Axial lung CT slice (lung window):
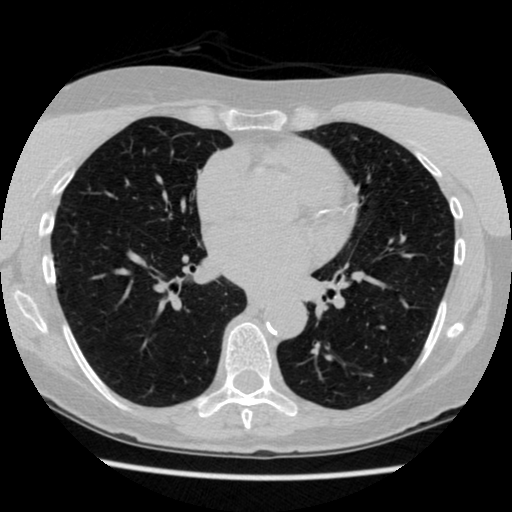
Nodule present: no